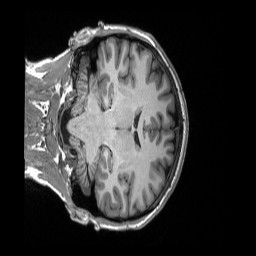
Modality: T1w
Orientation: coronal
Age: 35
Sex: female
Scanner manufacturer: siemens
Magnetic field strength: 3 T
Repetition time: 2.3 s
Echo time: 0.00298 s